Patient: sex M, age 26
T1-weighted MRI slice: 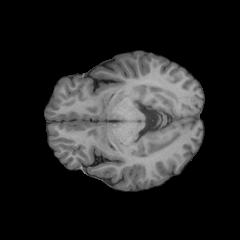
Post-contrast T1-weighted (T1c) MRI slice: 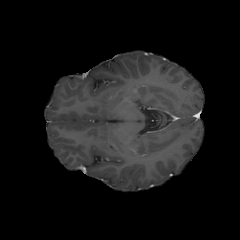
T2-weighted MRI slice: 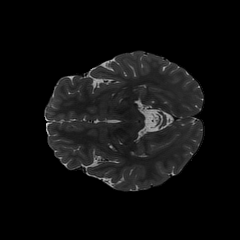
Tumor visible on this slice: no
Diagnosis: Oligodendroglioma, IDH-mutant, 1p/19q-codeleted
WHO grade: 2